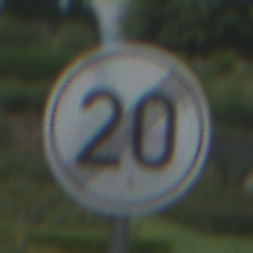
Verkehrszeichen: EndeGeschwindigkeit20
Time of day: Midday
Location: Outdoor (Nature)
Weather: PartlyCloudy
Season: NotSpecified
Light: Natural